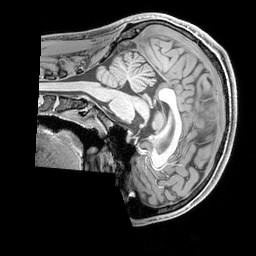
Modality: T1w
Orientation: sagittal
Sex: male
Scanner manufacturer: siemens
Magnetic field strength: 3 T
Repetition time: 2.3 s
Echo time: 0.00226 s